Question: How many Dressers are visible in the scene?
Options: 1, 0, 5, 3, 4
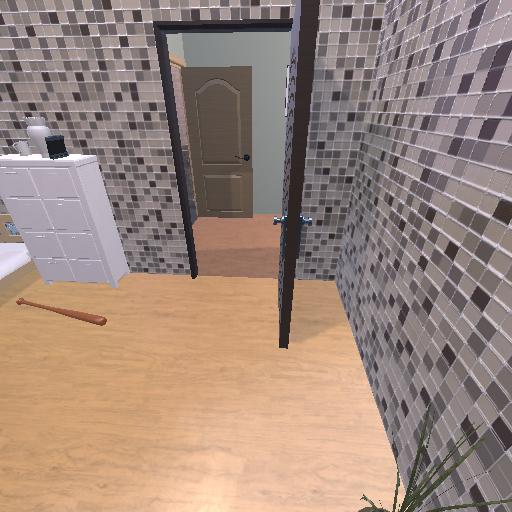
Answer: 1